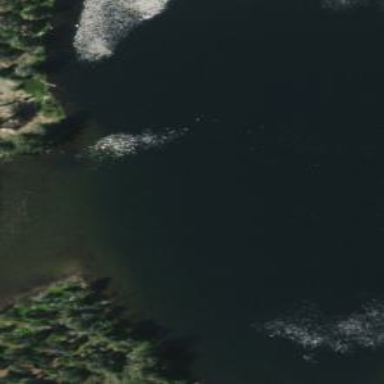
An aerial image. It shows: Serene lake.